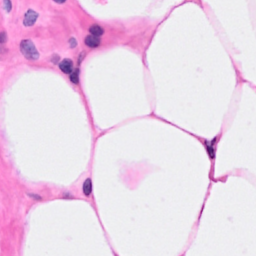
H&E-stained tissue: Breast